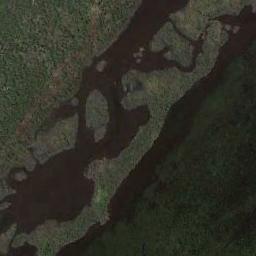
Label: wetland